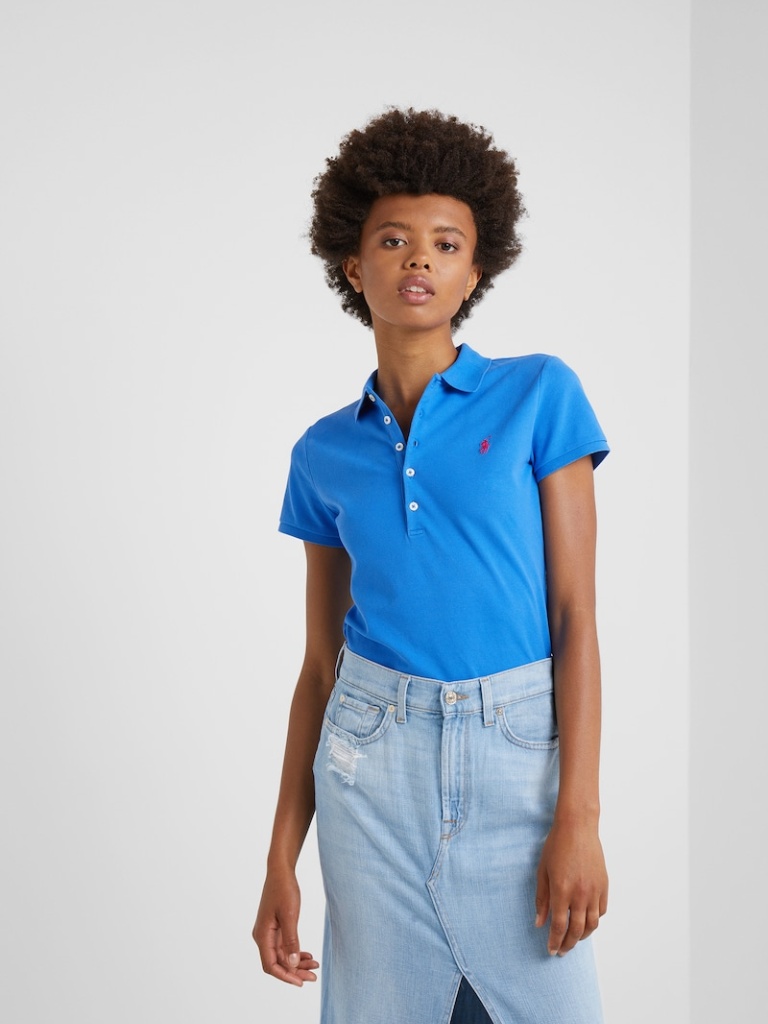
cotton tight short sleeve hip length Fully Tucked in polo polo